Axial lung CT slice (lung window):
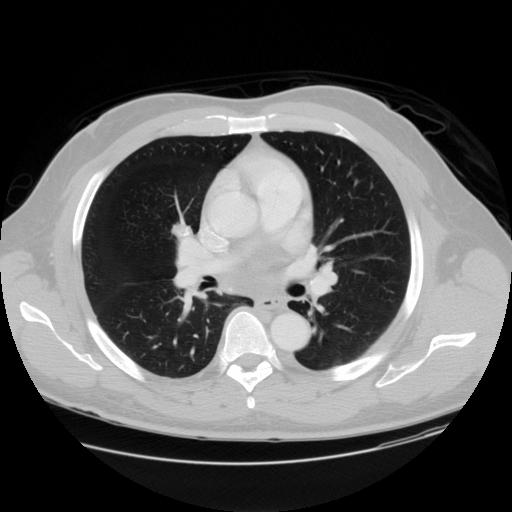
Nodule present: yes
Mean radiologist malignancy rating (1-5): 3.667